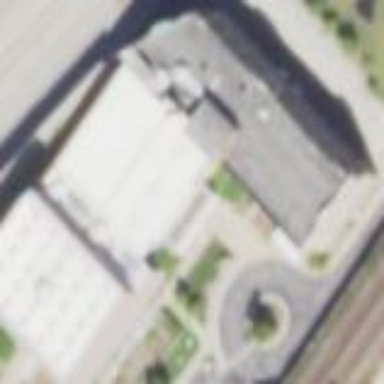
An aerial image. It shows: Commercial building.